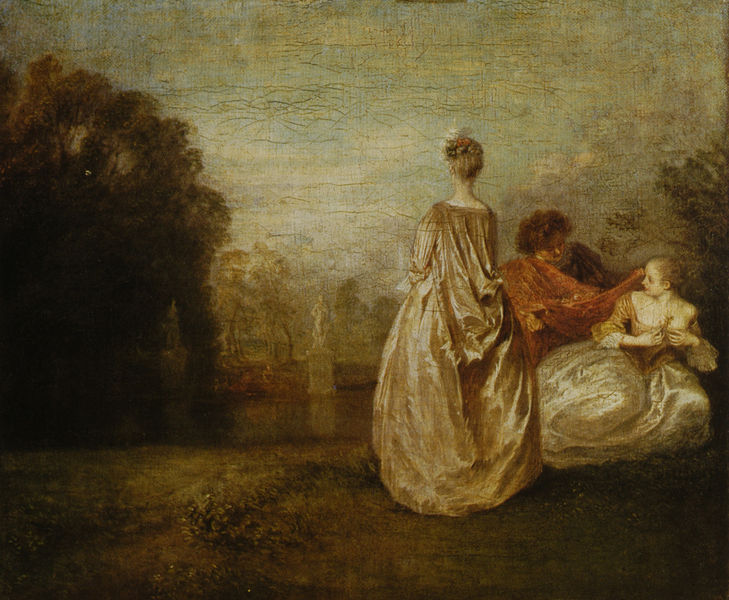
Titel: Les deux cousines, Die beiden Basen
Künstler: Antoine Watteau
Standort: Paris
Institution: (Privatsammlung)
Schlagwörter: baum, blau, dunkel, gemälde, gruppe, himmel, mann, meer, umhang, wasser, weiß, wolken, bäume, fluss, frauen, gelb, grün, landschaft, mädchen, see, sitzen, teich, ufer, abend, ausschnitt, blume, blumen, braun, brust, busen, damen, frankreich, frau, frisur, grau, haar, hell, kleid, kleider, licht, marmor, nacht, orange, rücken, schmuck, säule, ölbild, blick, dame, gras, park, rot, tuch, weg, wiese, wolke, barock, diener, falten, sockel, spitze, stehen, stein, herr, öl, erde, horizont, natur, spiegelung, strauch, busch, büsche, sonne, sträucher, boden, gewand, gold, haare, stoff, drei, musiker, locken, renaissance, rokoko, rosa, seide, vornehm, wald, weiher, garten, skulptur, statue, bewölkt, perücke, schleppe, dutt, rückenansicht, liebe, warm, risse, abendsonne, hof, werbung, haarband, nacken, rand, romantik, reflexe, glänzend, tiefe, hochsteckfrisur, ölfarbe, ölfarben, dekolleté, schwestern, wei, hochsteckfrisuren, draußen, hocken, greifen, sonnig, firnis, statuen, sehnsucht, toga, prinz, roz, holztafel, adelig, watteau, lautenspieler, braune, edelmann, postament, weich, perücken, menage á trois, herkules, abenddämmerung, bau, maromor, taft, fraune, riss, junges, pastorale, figut, lustgarten, marmot, gemäde, boucher, fragonard, fetes galantes, changierend, kleis, schäferszene, besteigung, antike statue, weiße kleider, geweser, ich krieg keine punkte, o_:o, o_o, pictoresque, schäferszene versailles, watteau 18. jh. rokoko, widerscheint, ot, 3 personen, paar im garten.rokoko., a tergo, fetes